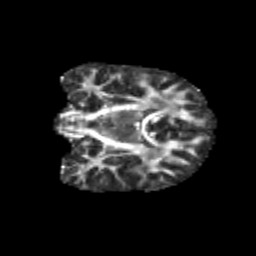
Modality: FA
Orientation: coronal
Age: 11
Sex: female
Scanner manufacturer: siemens
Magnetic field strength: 3 T
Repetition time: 3.8 s
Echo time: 0.07 s